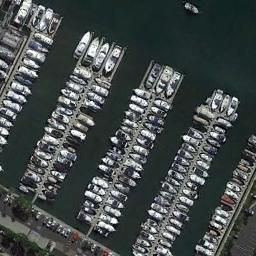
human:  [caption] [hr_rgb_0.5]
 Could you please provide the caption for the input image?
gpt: Many ships are in the harbor .

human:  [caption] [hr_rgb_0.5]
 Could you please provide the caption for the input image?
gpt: The harbor has lots of neatly docked boats and the color of the waters is dark green .

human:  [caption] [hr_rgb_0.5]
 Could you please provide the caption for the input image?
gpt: A few white boats stopped on the harbor .

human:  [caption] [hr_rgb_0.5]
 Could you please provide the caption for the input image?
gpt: Many yachts are neatly moored on the sea next to the harbor next to the parking lot .

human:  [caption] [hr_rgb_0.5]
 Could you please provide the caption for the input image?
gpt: There are many ships docked neatly at the harbor .